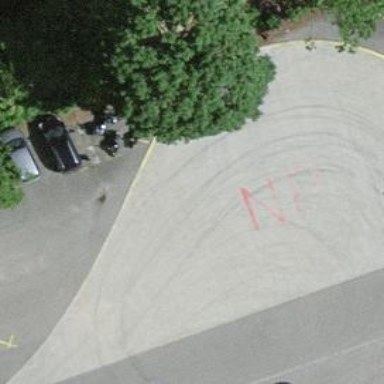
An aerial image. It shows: Parking aisle designated as service road.